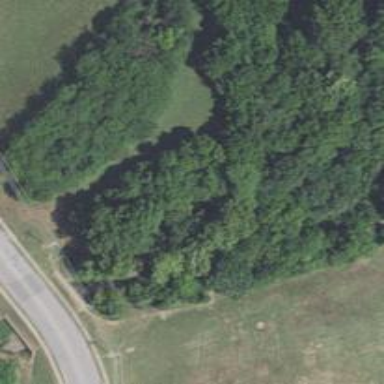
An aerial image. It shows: Disc golf hole.